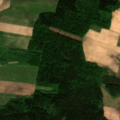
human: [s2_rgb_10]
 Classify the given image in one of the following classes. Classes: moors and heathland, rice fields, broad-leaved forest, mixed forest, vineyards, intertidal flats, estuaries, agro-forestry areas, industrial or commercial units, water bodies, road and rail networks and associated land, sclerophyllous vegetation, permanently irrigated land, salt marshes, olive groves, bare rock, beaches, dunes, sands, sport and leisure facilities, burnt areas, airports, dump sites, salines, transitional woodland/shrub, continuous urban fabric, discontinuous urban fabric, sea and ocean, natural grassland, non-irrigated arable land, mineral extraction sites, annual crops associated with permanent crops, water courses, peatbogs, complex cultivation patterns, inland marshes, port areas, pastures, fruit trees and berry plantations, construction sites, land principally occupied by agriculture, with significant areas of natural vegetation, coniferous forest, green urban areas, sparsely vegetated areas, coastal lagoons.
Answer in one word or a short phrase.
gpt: non-irrigated arable land, complex cultivation patterns, broad-leaved forest, coniferous forest, mixed forest, transitional woodland/shrub